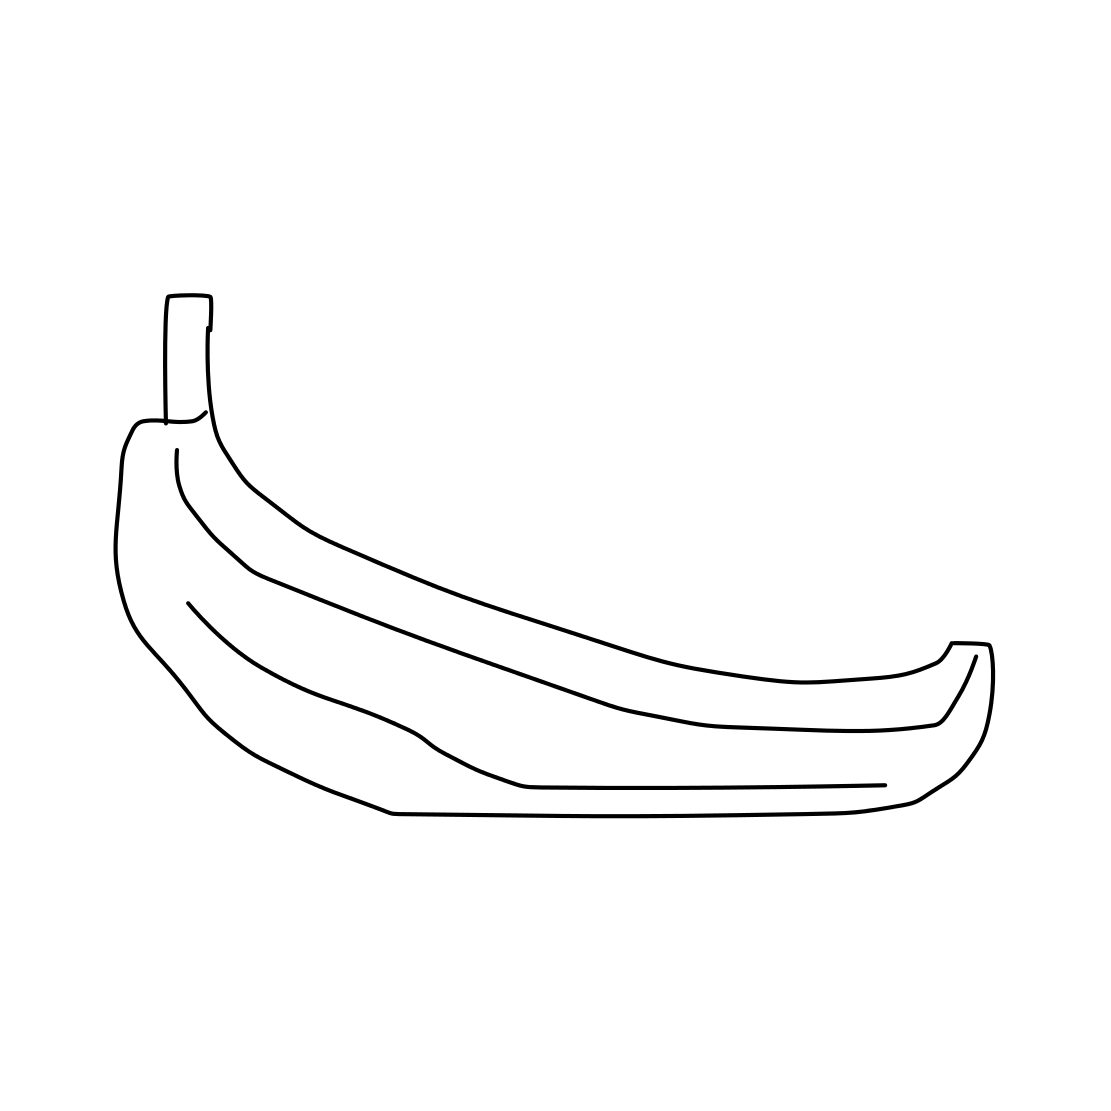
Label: banana